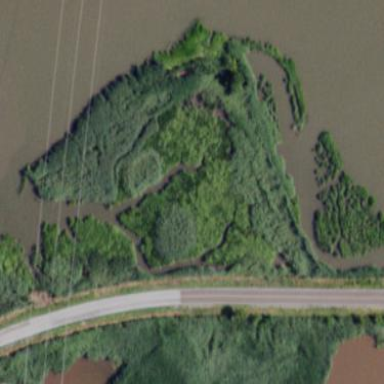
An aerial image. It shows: Marsh wetland.